Interaction volume radius: 10 \u00c5
Interaction volume height: 30 \u00c5
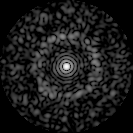
Disorder parameter: 0.8244